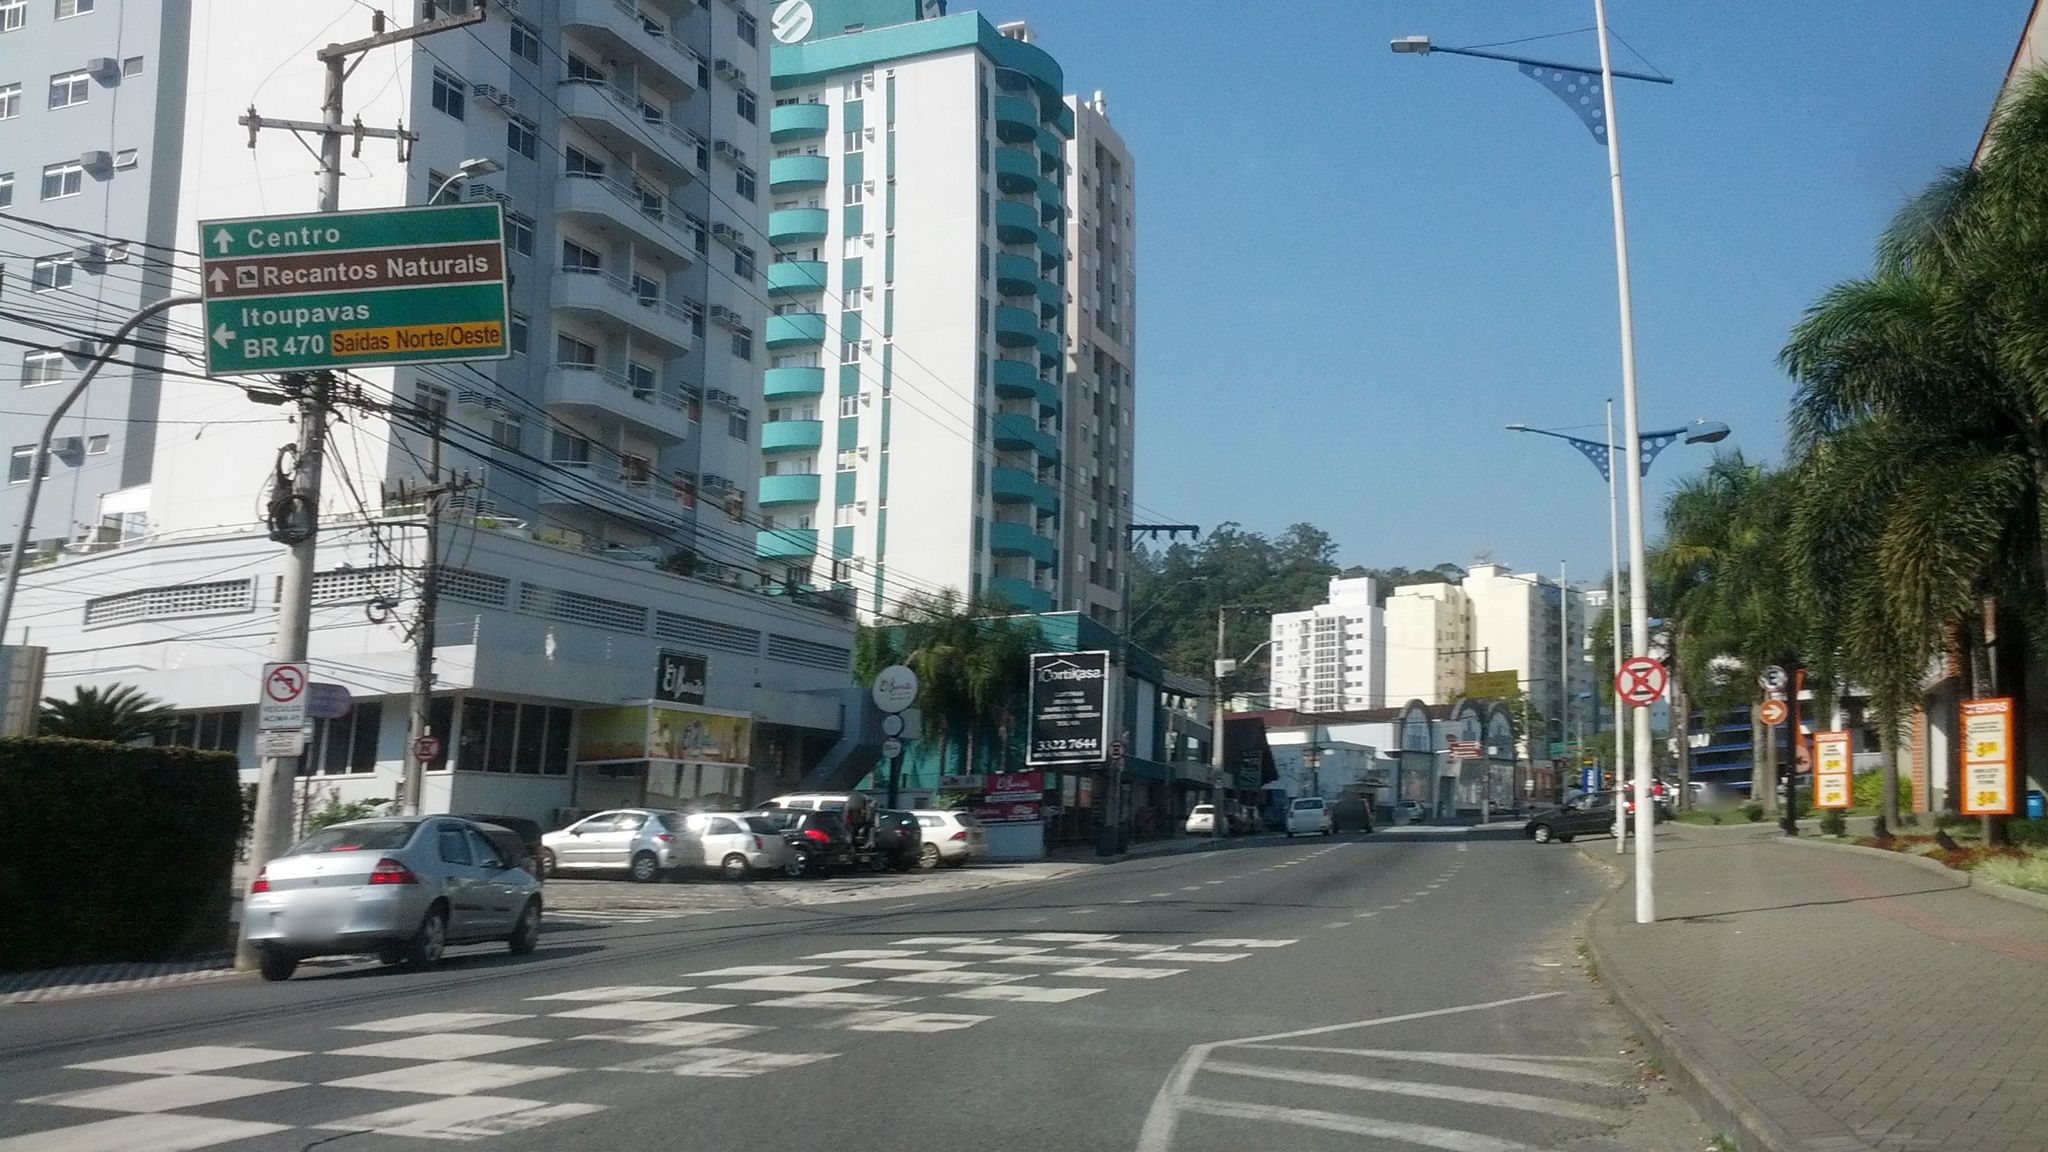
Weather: clear
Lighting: day
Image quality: good
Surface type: driving surface
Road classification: primary
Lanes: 2
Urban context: urban centre
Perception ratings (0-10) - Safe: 6.42, Lively: 8.41, Beautiful: 6.28, Boring: 2.43, Depressing: 5.69, Wealthy: 4.25